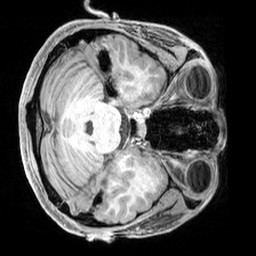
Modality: T1w
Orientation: axial
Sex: male
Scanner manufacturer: siemens
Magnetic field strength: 3 T
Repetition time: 2.3 s
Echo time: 0.00226 s